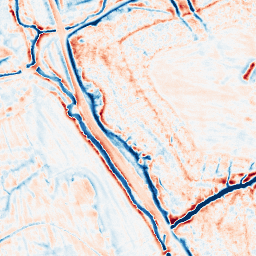
Category: edge_preserving
Decomposition family: bilateral
Decomposition parameters: d: 15
sigma_color: 25
sigma_space: 25
Upsampling method: quadratic
Upsampling parameters: scale: 4
Upsampling scale: 4